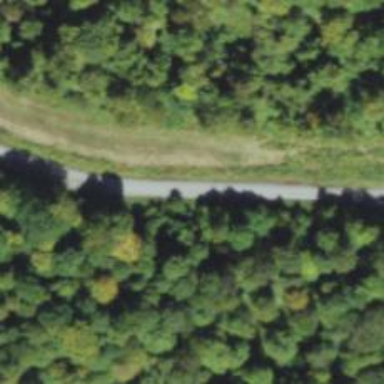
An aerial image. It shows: Unclassified road running parallel to abandoned railway.